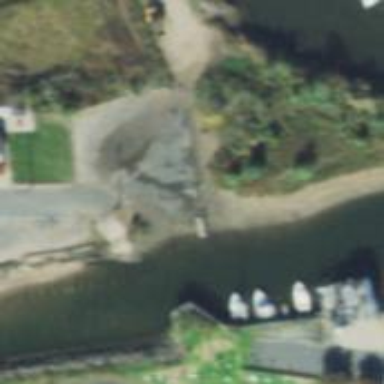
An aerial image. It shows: Slipway on leisure land.